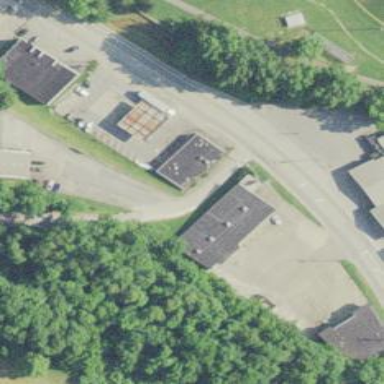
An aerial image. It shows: Convenience shop.